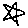
Label: star